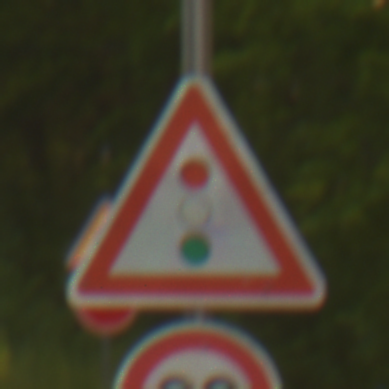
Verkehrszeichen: Lichtzeichenanlage
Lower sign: Geschwindigkeit80
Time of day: SunriseSunset
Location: Outdoor (RoadRail)
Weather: Clear
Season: NotSpecified
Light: Natural